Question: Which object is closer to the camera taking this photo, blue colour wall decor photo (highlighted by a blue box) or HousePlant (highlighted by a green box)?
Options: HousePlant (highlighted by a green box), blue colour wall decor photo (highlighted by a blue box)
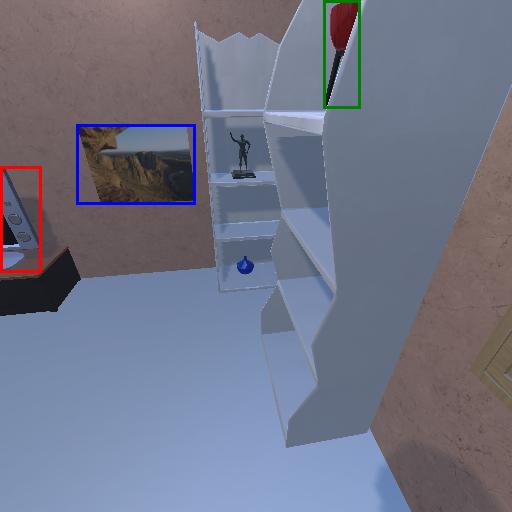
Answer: HousePlant (highlighted by a green box)